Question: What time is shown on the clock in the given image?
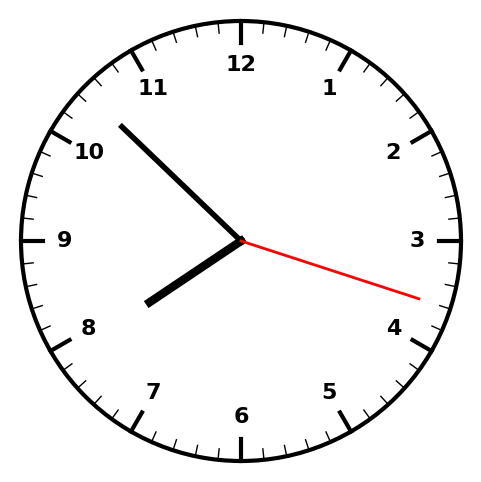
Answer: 07:52:18